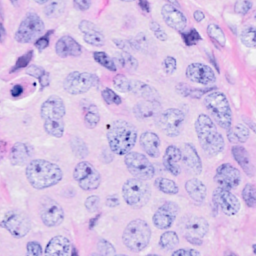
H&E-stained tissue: Breast